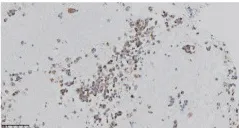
Positive staining of Napsin A.
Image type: pathology (immunostaining)